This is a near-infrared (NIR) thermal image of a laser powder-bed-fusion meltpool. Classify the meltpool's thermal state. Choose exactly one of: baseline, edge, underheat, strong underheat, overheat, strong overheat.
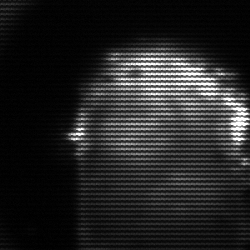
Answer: baseline